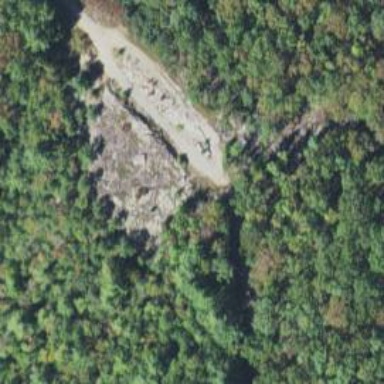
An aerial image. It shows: Quarry area.